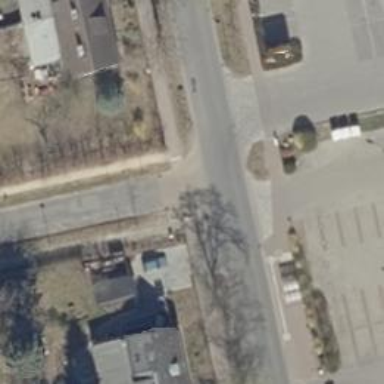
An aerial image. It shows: Unmarked crossing on the road.